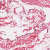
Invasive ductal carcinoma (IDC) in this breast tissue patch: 0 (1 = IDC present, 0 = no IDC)